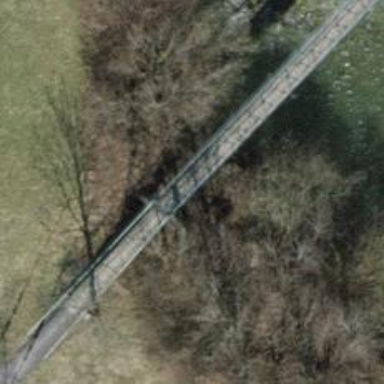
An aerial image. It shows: Path on bridge.